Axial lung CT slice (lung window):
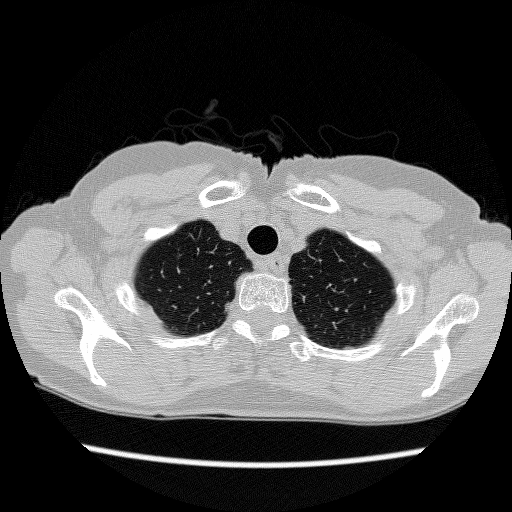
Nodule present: no